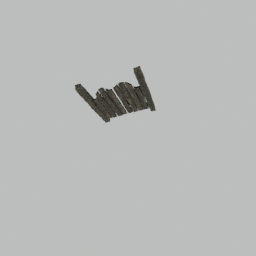
Label: architecture